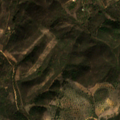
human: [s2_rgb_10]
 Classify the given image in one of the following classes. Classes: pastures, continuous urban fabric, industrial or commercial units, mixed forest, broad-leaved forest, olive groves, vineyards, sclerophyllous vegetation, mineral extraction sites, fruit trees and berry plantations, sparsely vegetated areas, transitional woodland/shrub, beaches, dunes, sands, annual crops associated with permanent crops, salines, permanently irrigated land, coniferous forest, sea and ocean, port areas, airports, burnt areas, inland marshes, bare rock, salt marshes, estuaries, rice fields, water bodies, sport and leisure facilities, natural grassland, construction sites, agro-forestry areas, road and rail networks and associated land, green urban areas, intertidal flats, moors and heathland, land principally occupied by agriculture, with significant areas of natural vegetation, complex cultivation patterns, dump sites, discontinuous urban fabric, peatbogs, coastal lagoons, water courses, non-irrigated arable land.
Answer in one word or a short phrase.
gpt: fruit trees and berry plantations, sclerophyllous vegetation, transitional woodland/shrub